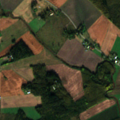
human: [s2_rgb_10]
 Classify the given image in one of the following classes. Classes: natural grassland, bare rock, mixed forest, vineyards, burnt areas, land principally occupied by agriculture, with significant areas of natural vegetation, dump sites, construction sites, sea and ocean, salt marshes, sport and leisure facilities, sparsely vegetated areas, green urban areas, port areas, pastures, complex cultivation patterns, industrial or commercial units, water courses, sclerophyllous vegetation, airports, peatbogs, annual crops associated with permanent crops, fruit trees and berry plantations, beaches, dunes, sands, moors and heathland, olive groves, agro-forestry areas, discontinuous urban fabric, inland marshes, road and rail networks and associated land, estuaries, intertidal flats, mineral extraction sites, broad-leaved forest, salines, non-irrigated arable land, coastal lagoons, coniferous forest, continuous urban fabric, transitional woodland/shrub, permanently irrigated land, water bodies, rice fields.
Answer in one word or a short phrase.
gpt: non-irrigated arable land, land principally occupied by agriculture, with significant areas of natural vegetation, coniferous forest, mixed forest, transitional woodland/shrub